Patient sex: F
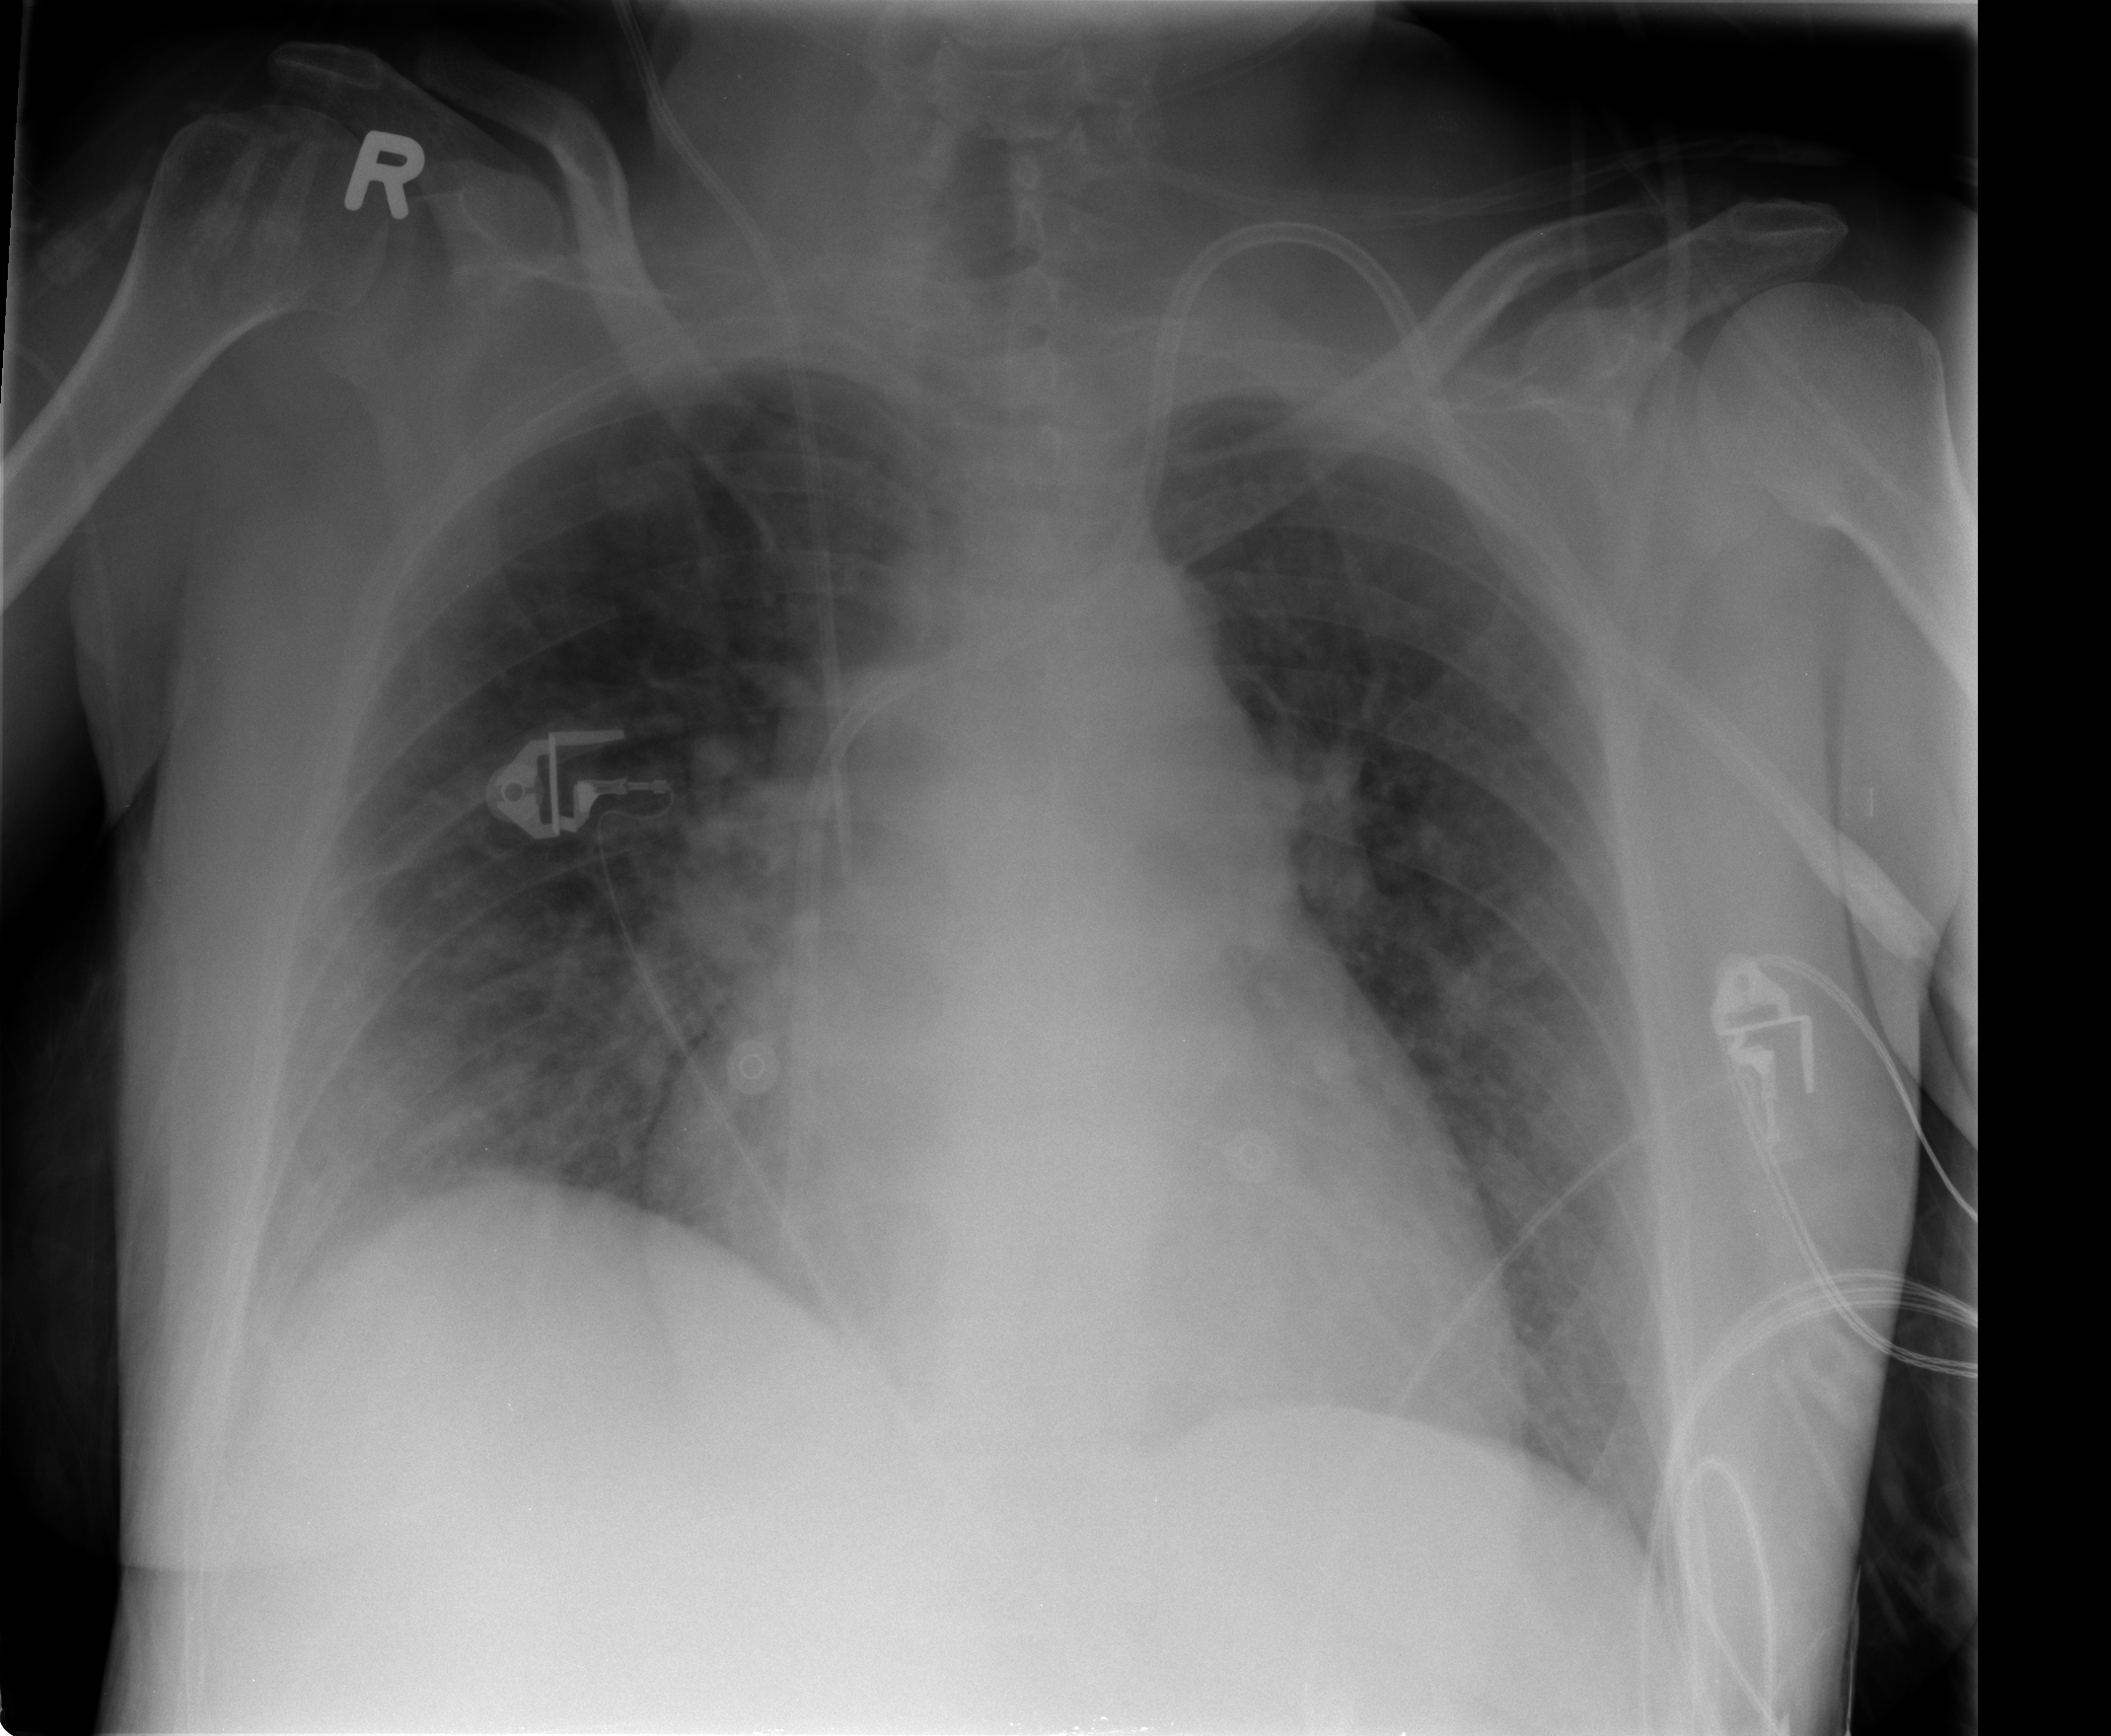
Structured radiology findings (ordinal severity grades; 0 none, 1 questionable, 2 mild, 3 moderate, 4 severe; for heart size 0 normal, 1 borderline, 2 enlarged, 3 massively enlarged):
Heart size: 2
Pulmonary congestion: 2
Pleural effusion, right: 2
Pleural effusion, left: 0
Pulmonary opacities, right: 1
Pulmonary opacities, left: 0
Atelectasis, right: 2
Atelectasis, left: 1